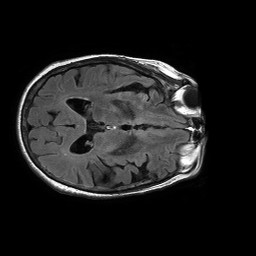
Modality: FLAIR
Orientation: axial
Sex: female
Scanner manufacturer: philips
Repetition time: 11 s
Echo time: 0.125 s